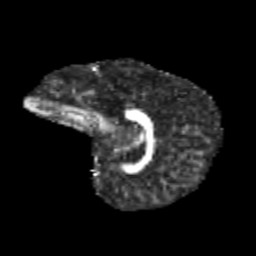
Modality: FA
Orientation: sagittal
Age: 9
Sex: female
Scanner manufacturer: siemens
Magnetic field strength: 3 T
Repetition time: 3.8 s
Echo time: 0.07 s